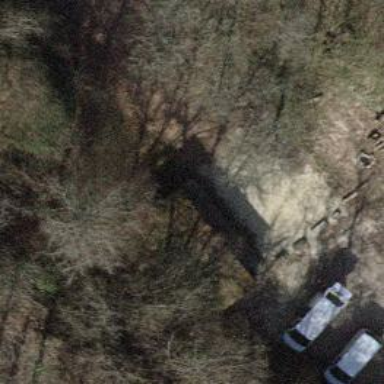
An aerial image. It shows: Picnic shelter designed for outdoor gatherings.